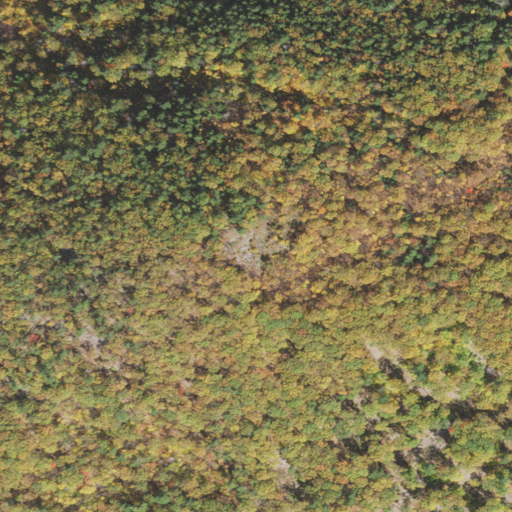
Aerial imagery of mountain in New Hampshire named Phoebes Nable Mountain containing deciduous forest, mixed forest, evergreen forest, and shrub